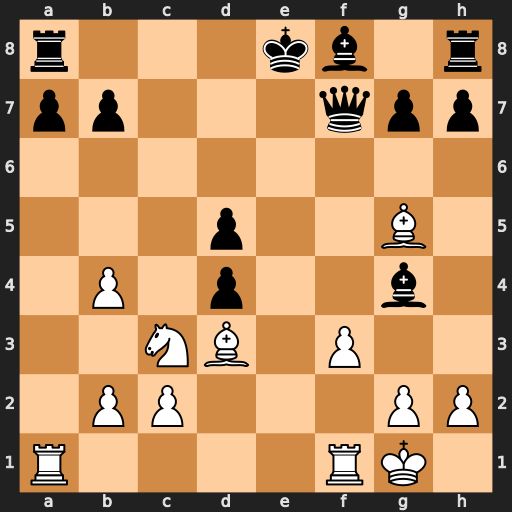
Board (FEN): r3kb1r/pp3qpp/8/3p2B1/1P1p2b1/2NB1P2/1PP3PP/R4RK1
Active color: w
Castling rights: kq
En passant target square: -
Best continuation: fxg4 Qxf1+ Rxf1